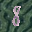
Label: 8